Aerial crown-view tile of a tropical tree (Barro Colorado Island, Panama), acquired 20240813:
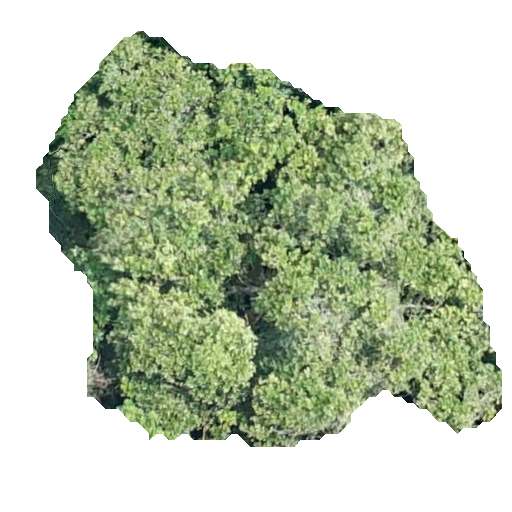
Species: Anacardium excelsum
GBIF accepted scientific name: Anacardium excelsum
Crown area: 199.325 m²